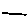
Label: line